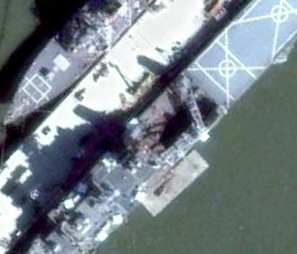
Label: combat